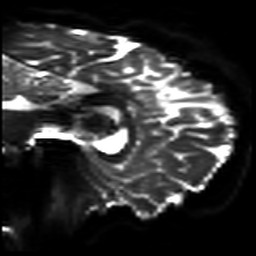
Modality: DWI
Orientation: sagittal
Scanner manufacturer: philips
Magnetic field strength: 7 T
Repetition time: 9.612 s
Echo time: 0.073 s